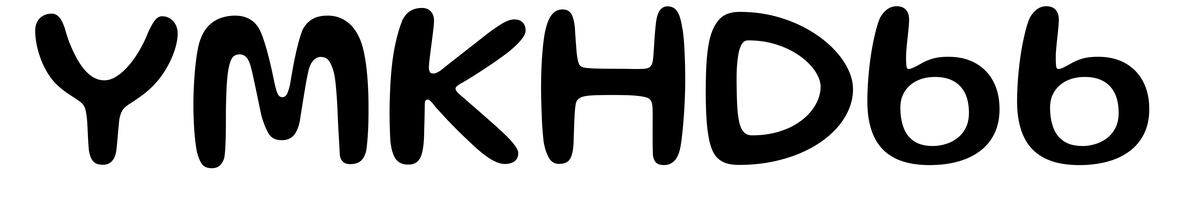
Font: Gluten_Regular